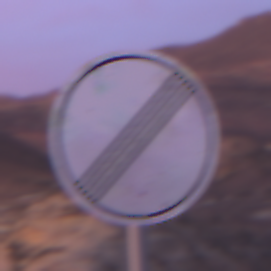
Verkehrszeichen: EndeSaemtlicherBegrenzungen
Umgebung: Outdoor, Nature
Tageszeit: Dawn
Wetter: PartlyCloudy
Licht: Natural
Jahreszeit: NotSpecified
Kontrast: MediumContrast